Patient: sex M, age 72
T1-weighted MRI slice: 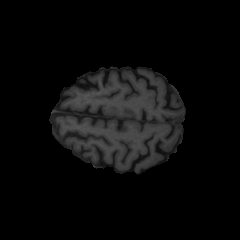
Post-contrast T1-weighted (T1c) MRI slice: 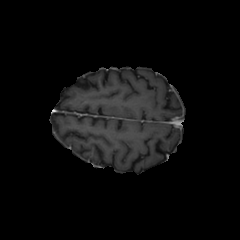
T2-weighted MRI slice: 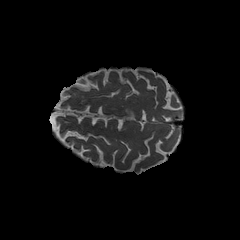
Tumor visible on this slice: no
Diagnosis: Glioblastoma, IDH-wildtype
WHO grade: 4